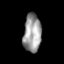
Tissue: prostate
Cell type: Fibroblasts
Senescence score: 0.7064
Nuclear area (px): 665
Mean DAPI intensity: 157.074